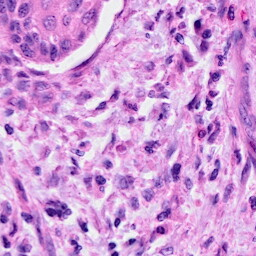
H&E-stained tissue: Cervix